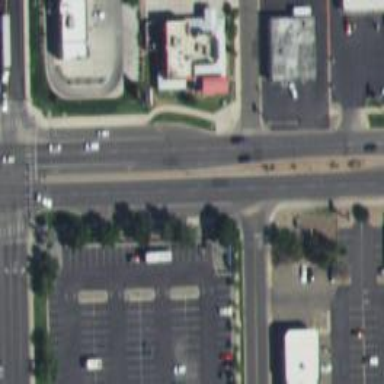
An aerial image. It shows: Asphalt road with grade1 quality. It is primary highway with separate sidewalks.